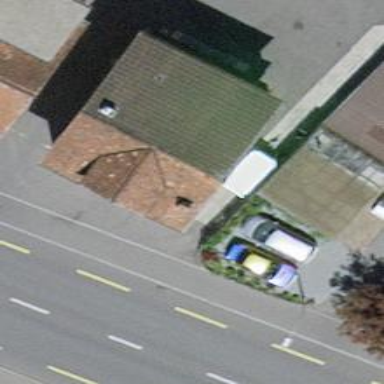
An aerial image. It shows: Detached building.